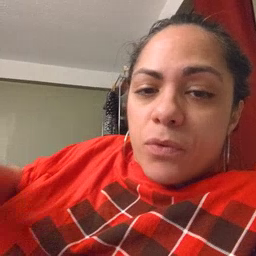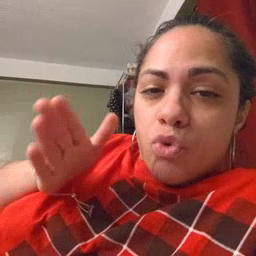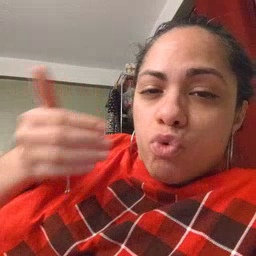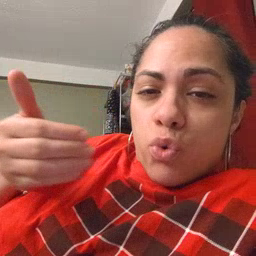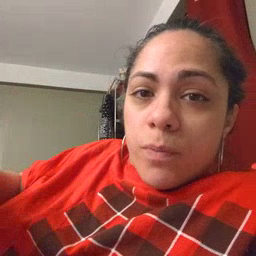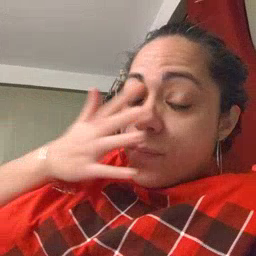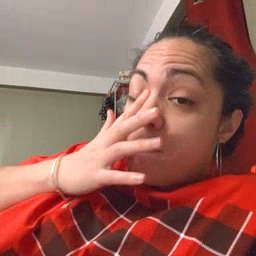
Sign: room